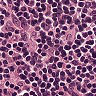
Metastatic tissue present: no